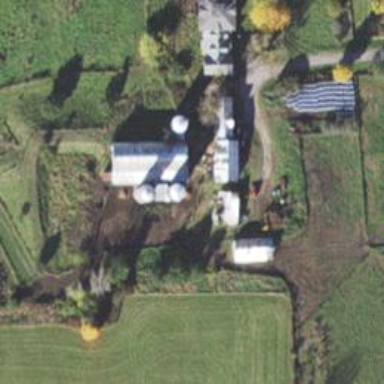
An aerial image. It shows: Silo.